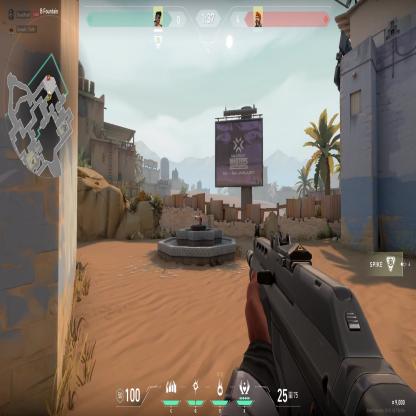
Label: enemy